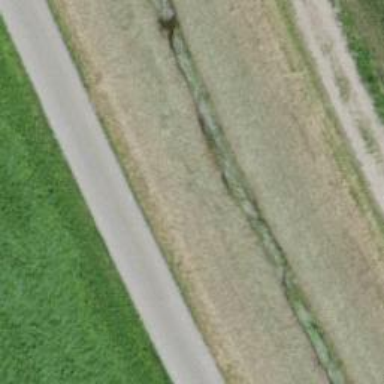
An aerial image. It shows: Ditch in the surroundings.